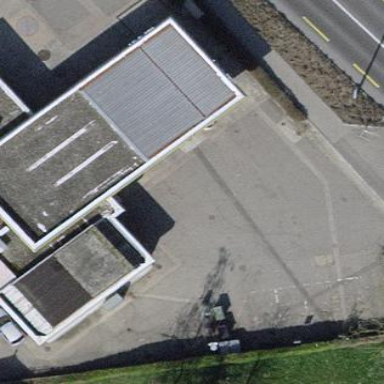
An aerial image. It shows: View of roof of building.